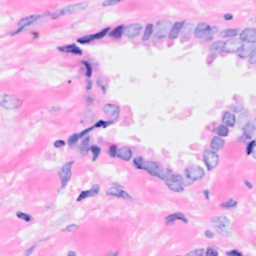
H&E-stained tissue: Breast